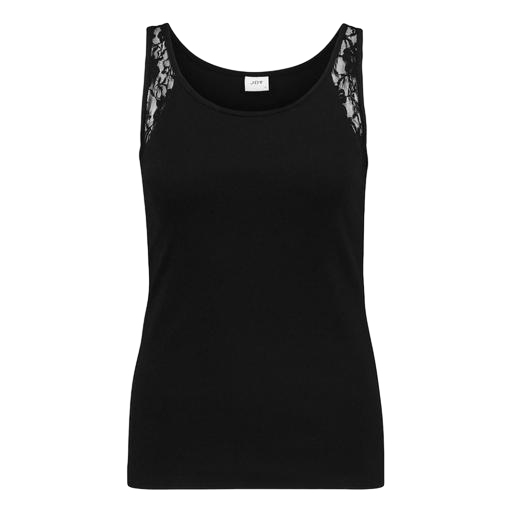
black curve cami rib lace, black vest top lace, black valencia tank top, white background